Question: I have selected some of the languages (like Hindi, English(India), English(United Kingdom) etc.) from 'Input languages' option in 'Android keyboard settings' in my emulator (Android 2.3 API). But the problem is that neither it is showing HINDI characters on Soft Keyboard nor displaying some of the Numbers on the keys 'e y u i o'.
Problem is exactly shown in below given screenshot:

Also it is displaying rectangular boxes instead of characters.
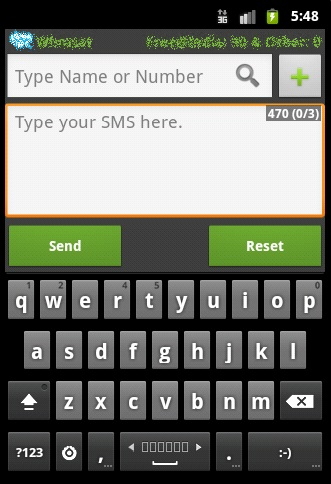
Answer: Read this <URL> and that although it has gone some way to supporting Hindi language, it is still not providing full support 'out of the box'.